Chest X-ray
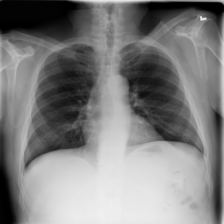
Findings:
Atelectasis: negative
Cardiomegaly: negative
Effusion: negative
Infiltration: positive
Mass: negative
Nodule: negative
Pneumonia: negative
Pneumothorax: negative
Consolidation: negative
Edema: negative
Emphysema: negative
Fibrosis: negative
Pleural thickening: negative
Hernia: negative